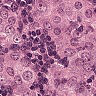
Metastatic tissue present: yes